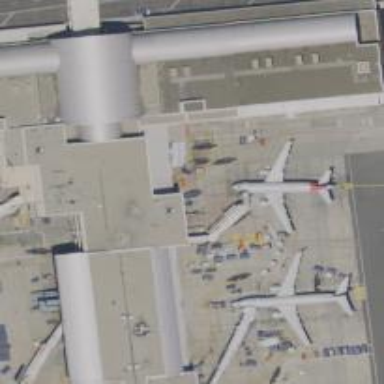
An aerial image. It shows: Airport gate.